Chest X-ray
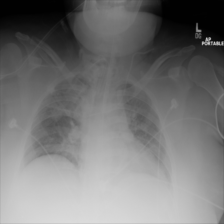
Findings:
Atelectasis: negative
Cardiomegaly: negative
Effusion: negative
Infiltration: positive
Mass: negative
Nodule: negative
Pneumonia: negative
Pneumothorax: negative
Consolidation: negative
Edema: negative
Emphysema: negative
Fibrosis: negative
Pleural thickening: negative
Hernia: negative